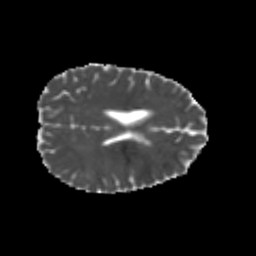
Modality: MD
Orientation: axial
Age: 24
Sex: male
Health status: healthy
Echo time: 0.074 s